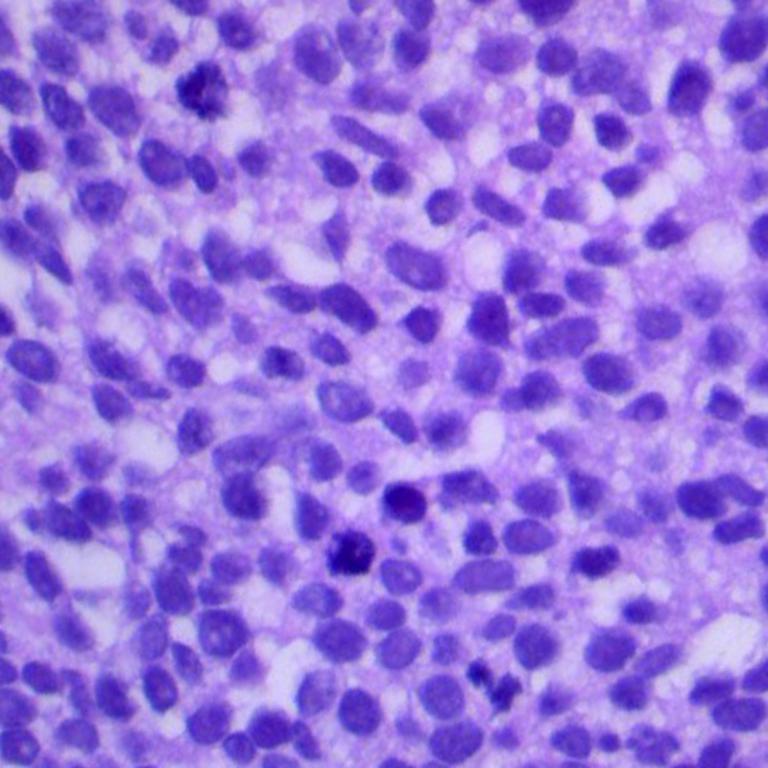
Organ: lung
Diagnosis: squamous carcinomas